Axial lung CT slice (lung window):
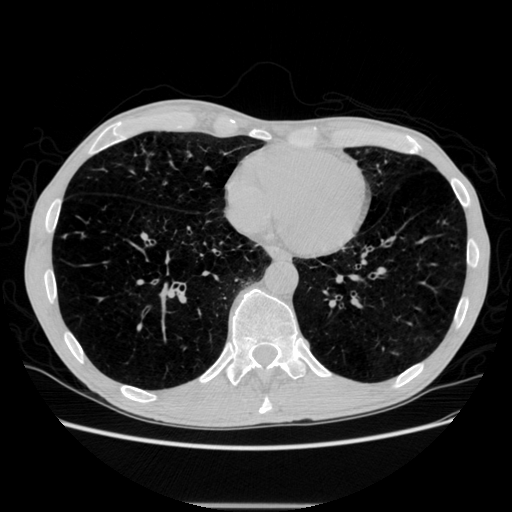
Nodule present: no